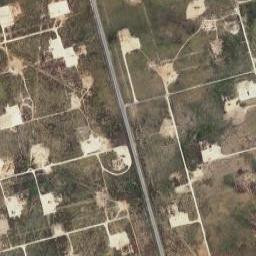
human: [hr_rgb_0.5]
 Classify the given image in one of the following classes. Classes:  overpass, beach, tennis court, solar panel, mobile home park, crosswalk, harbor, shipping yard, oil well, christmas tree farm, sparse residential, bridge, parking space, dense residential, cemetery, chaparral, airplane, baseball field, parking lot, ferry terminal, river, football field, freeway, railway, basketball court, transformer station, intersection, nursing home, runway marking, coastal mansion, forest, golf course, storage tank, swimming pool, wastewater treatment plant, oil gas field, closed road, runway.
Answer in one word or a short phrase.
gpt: oil gas field